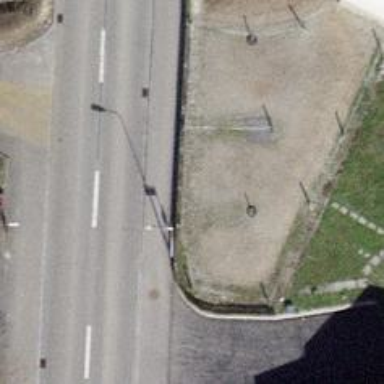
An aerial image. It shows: Bus stop with platform for public transport.